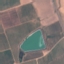
Label: PermanentCrop